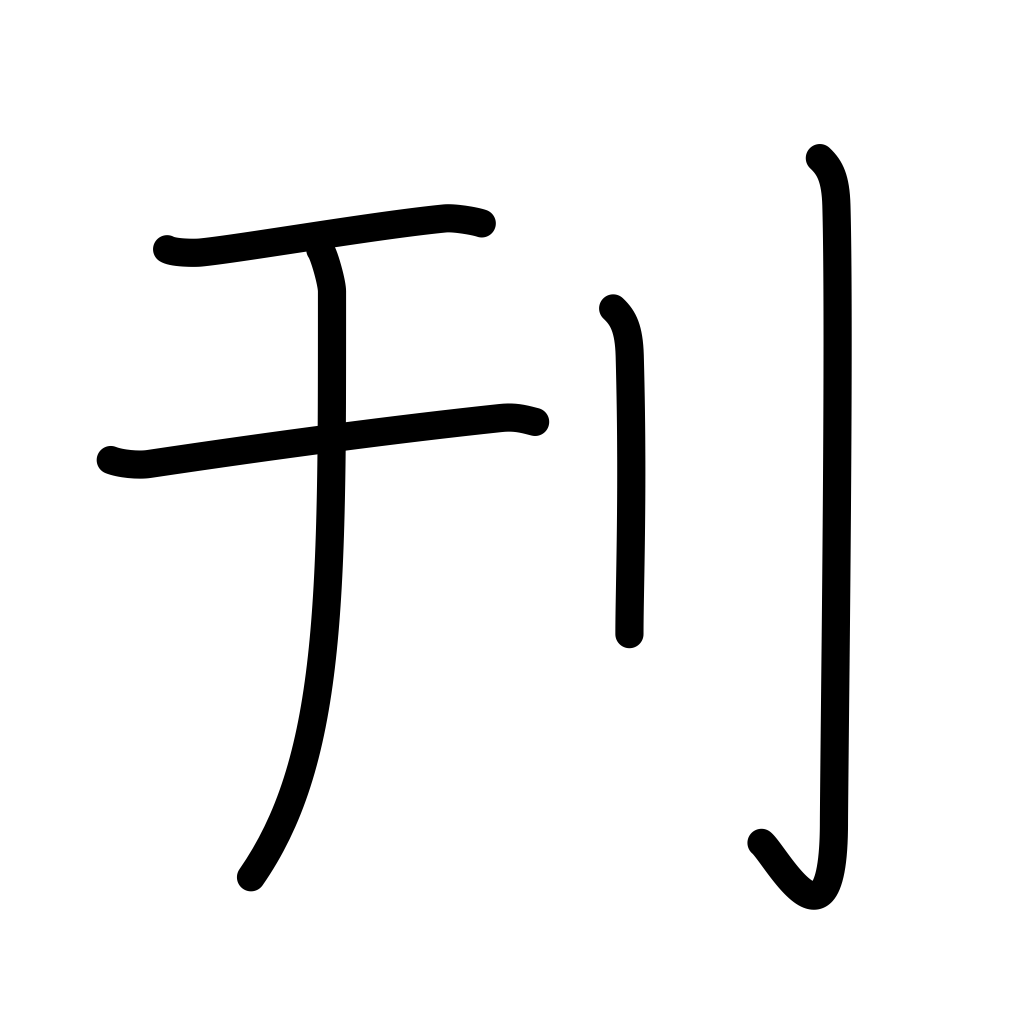
Meaning: publish, carve, engrave